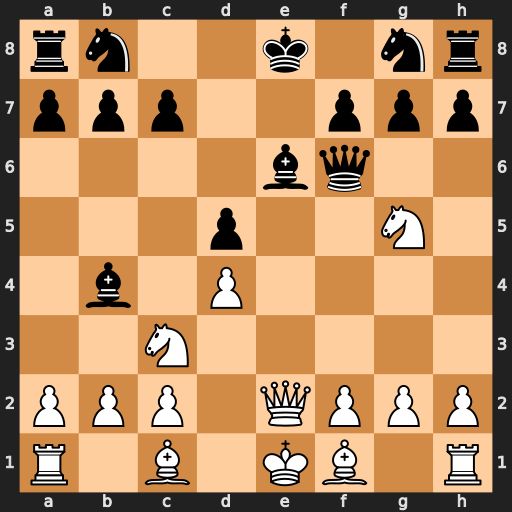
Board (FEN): rn2k1nr/ppp2ppp/4bq2/3p2N1/1b1P4/2N5/PPP1QPPP/R1B1KB1R
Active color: w
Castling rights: KQkq
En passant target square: -
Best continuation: Qb5+ Nc6 Qxb7 Bc8 Qxa8